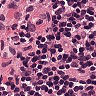
Metastatic tissue present: no